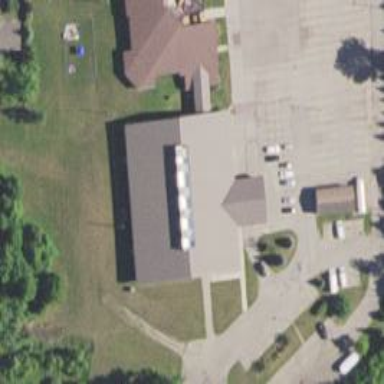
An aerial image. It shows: Building that serves as place of worship.